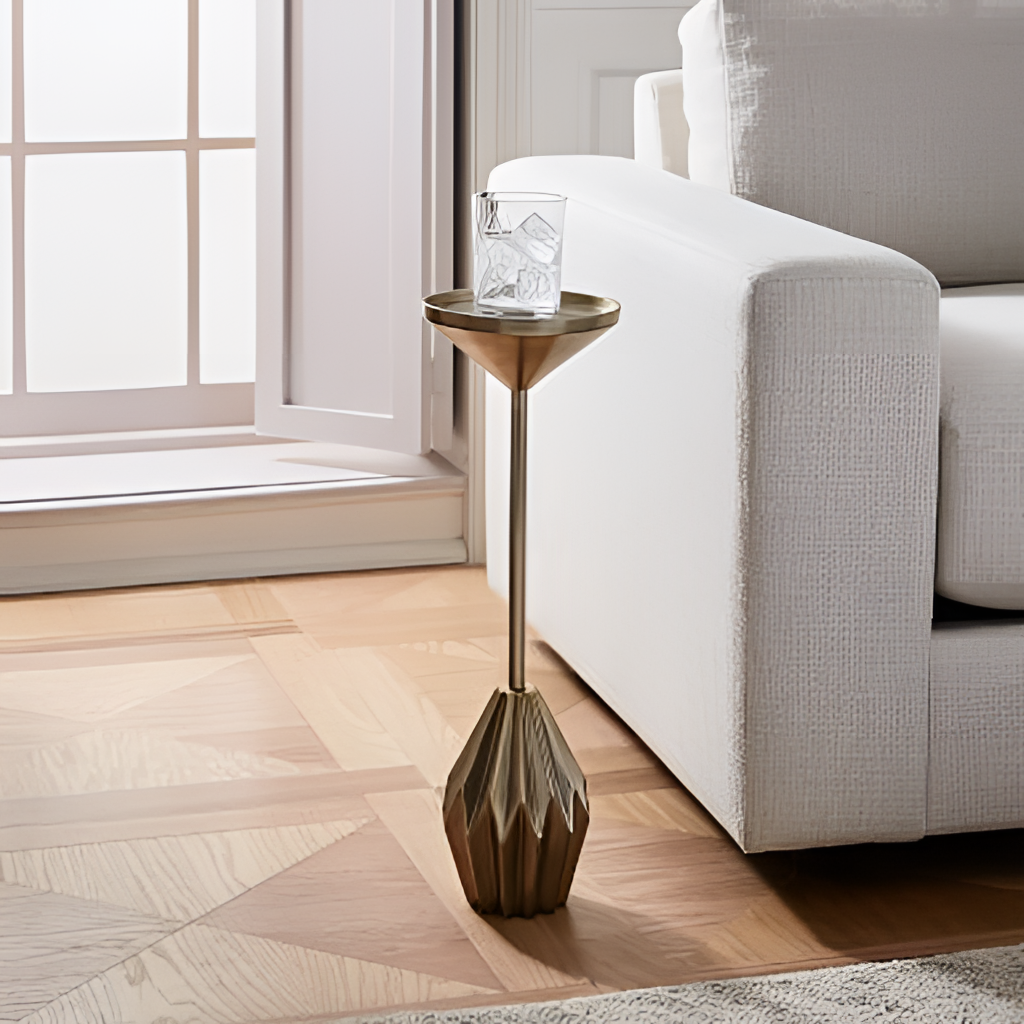
living room, white fabric sofa, modern, white paint wallpaper, with solid pattern, wood flooring, with parquet pattern